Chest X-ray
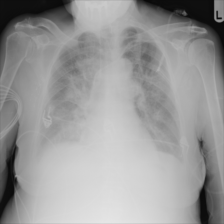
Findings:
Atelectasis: negative
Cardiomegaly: negative
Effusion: negative
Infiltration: positive
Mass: negative
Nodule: negative
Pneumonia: positive
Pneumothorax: negative
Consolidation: negative
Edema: positive
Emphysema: negative
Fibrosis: negative
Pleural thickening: negative
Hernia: negative